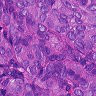
Metastatic tissue present: yes